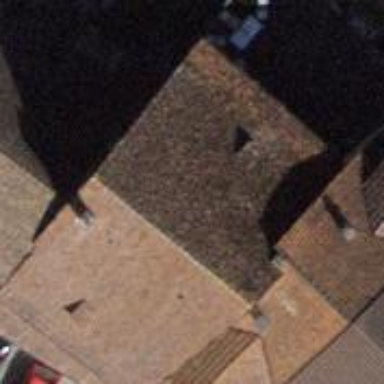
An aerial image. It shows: Building with tiled roof.